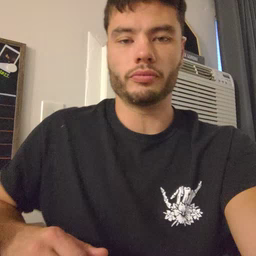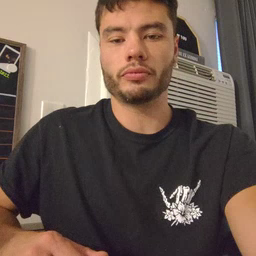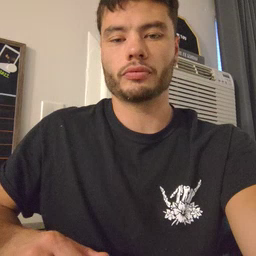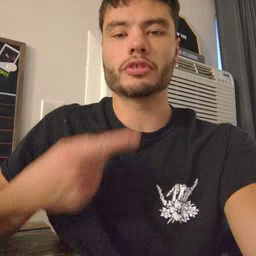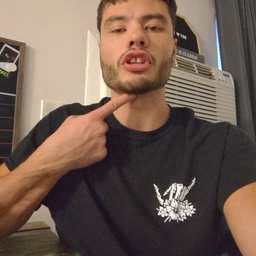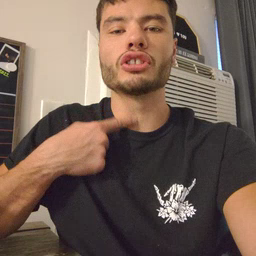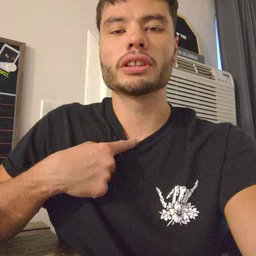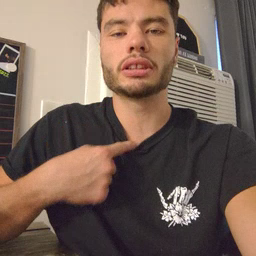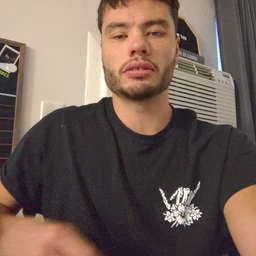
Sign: thirsty